Question: I have taken the <URL> is padded with 32 bits.
According to MSDN, Value should be padded to fall on a 32 bit boundary.
> Padding1Type: WORDContains as many zero words as necessary to align the Value member on a 32-bit boundary.
But value is already on a 32 bit boundary.
Why is VS_FIXEDFILEINFO padded with 32 bits on a 32 bit boundary, anyway?
To align data on a 32 bit boundary, only padding with less than 32 bits would make sense.
I'm asking this because I need to parse an RC script and generate this resource.

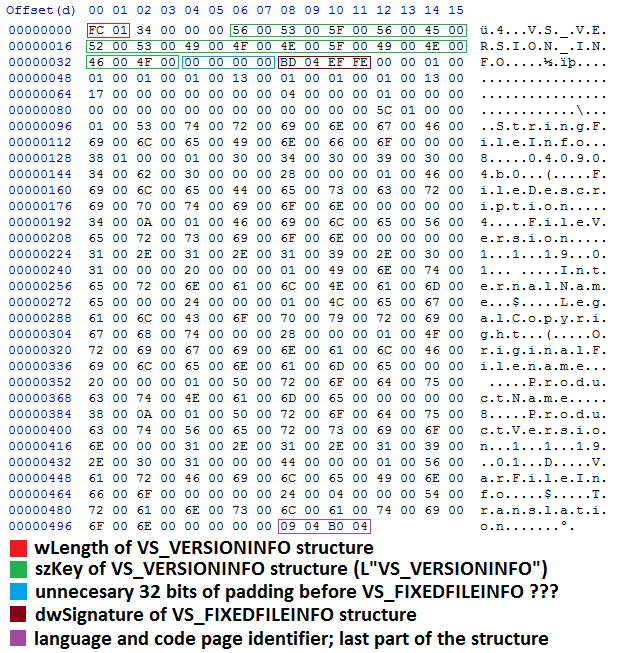
Answer: Padding is added to structures and their members so that the CPU can access the memory holding those members using addresses that are aligned to the CPU's word width.
Back in the dark days some CPUs could be persuaded to generate a bus error if you did a non-aligned access but these days it's just slower, particularly if you miss the onboard caches.
'VS_FIXEDFILEINFO' is arbitrary data of arbitrary length therefore some padding appear after it to bring the subsequent 'VS_VERSIONINFO' structure members back into alignment.
The wording of MS's documentation for the 'wLength' member of 'VS_VERSIONINFO' implies that you shouldn't consider padding between the 'VS_VERSIONINFO' that you're looking at and the next one in memory. i.e. do not subtract the address of the next structure from the first one and use that as 'wLength' because you may bring in some padding bytes between the two structures that you don't want.